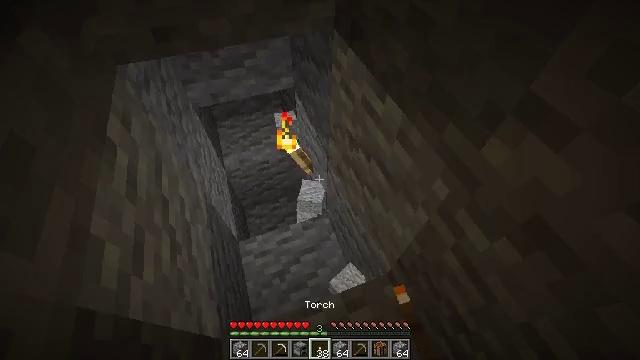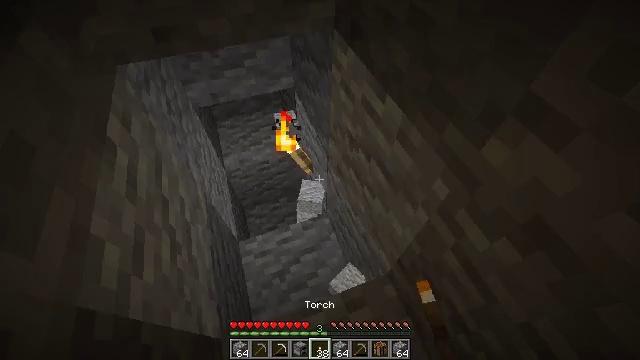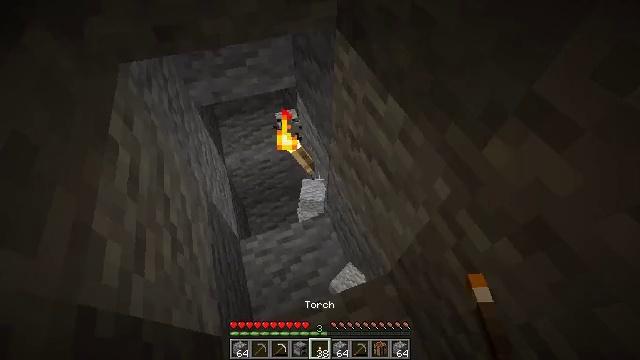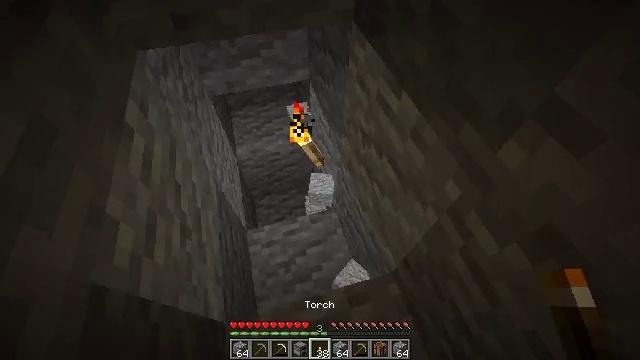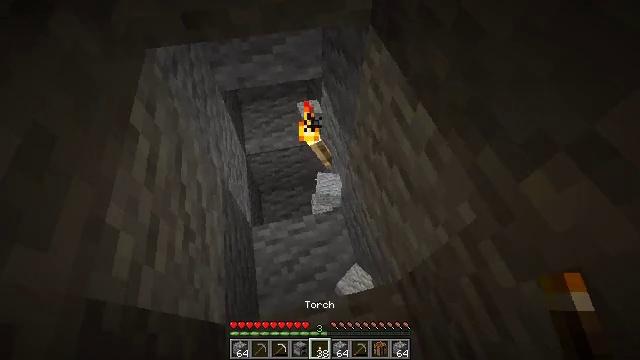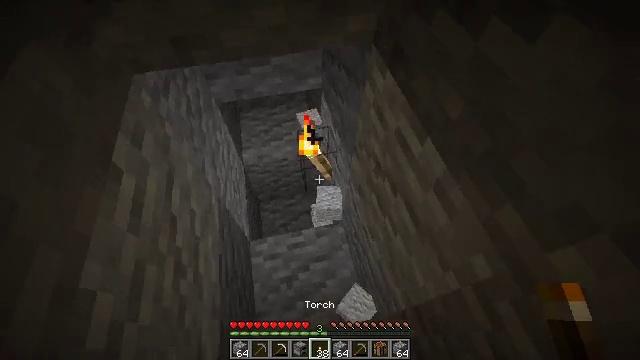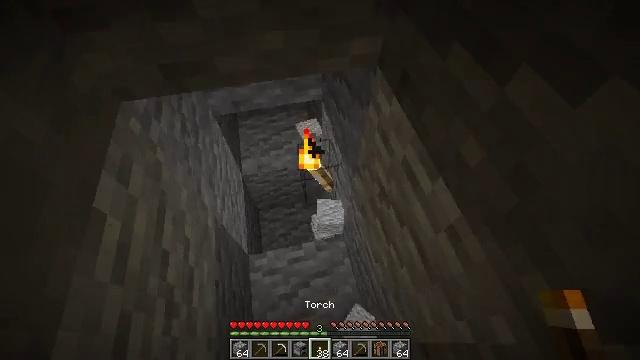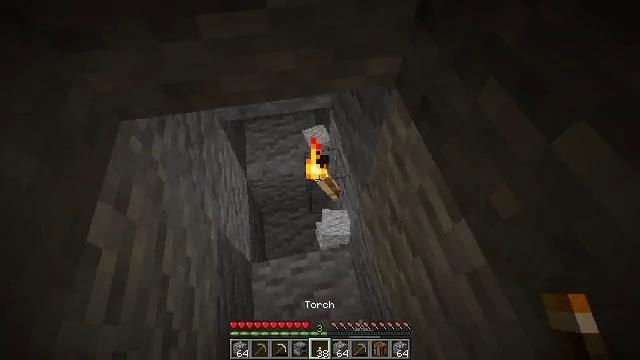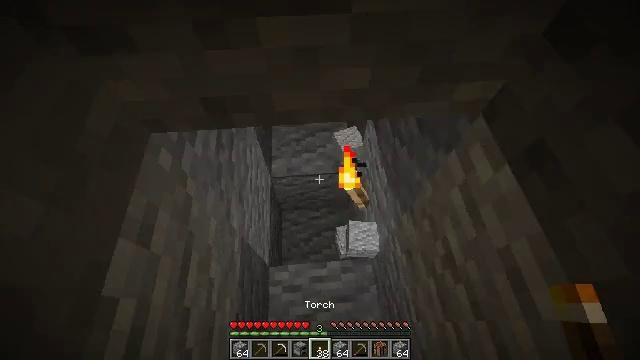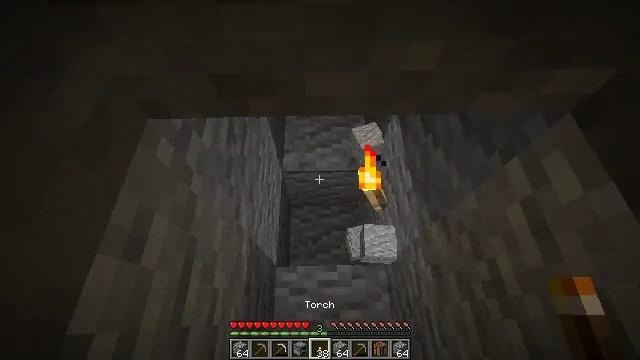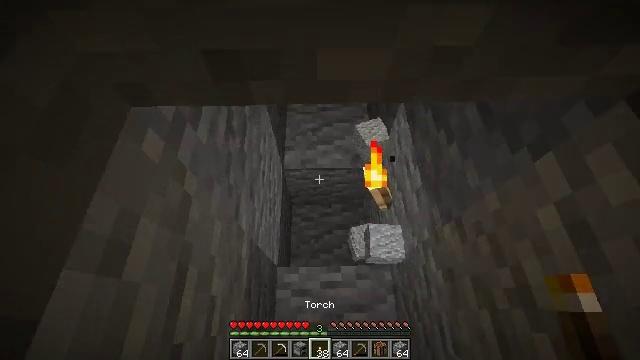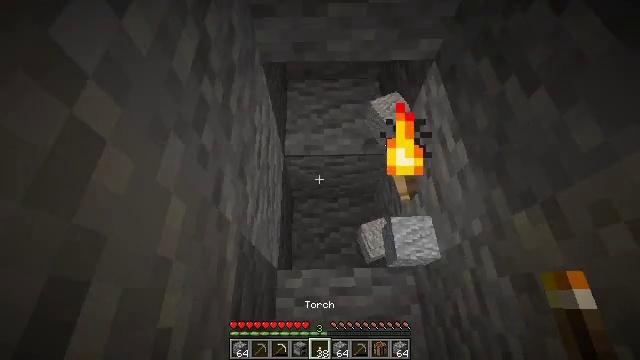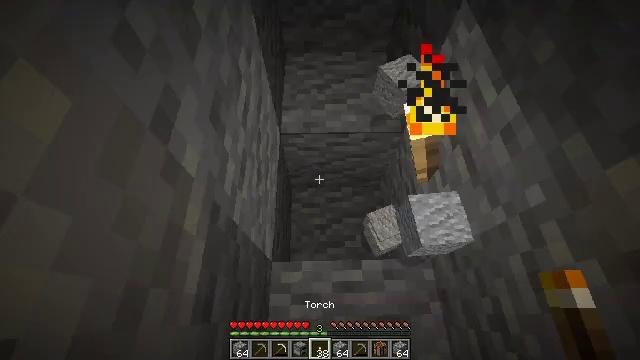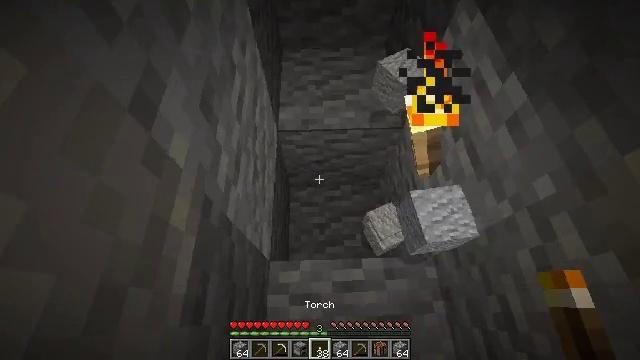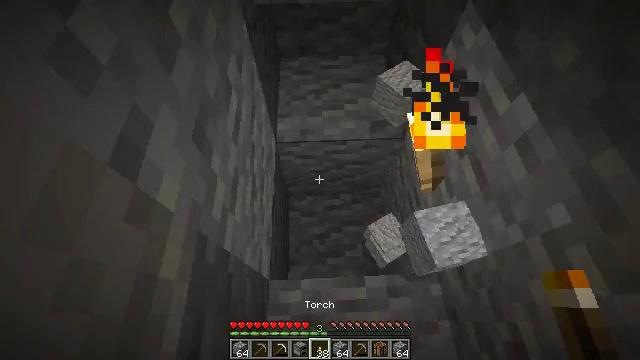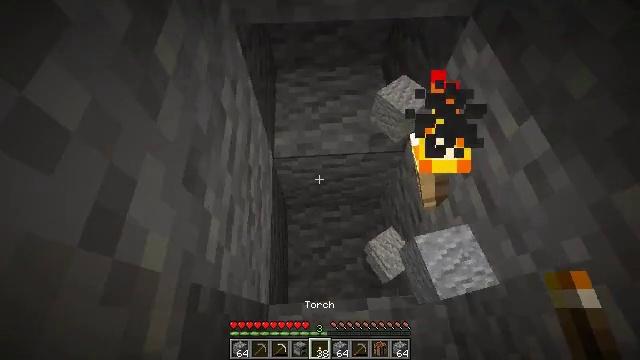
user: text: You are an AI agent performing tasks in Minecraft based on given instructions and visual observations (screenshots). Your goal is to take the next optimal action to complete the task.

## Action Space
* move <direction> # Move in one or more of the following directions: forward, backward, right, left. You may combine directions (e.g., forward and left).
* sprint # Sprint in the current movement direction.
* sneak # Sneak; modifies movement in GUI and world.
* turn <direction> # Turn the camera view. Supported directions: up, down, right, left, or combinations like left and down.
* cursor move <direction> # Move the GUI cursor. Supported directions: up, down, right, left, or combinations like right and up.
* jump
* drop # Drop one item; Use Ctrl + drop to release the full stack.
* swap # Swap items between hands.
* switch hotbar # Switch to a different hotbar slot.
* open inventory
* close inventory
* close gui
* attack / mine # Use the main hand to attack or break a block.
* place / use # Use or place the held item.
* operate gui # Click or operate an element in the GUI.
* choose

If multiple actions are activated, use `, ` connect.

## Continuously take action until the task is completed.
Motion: motion action
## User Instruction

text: Gather andesite blocks.
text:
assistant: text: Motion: no_op
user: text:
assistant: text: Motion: no_op
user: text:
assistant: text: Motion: turn left and down
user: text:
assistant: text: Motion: move forward, turn left and down
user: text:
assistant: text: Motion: move forward
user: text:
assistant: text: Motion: move forward
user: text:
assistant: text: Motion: move forward and move left, turn left
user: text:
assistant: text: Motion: move forward and move left, turn left and down
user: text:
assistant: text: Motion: move forward and move left, turn left and down
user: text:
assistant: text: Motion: no_op
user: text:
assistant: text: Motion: no_op
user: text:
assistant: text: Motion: no_op
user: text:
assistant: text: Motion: no_op
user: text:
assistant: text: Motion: move forward
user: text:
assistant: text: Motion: move forward, turn right
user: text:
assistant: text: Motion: move forward, turn right and up
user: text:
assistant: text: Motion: turn right and up
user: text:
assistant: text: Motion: turn up
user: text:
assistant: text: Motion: turn up
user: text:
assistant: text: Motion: no_op
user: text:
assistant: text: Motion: no_op
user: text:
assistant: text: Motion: no_op
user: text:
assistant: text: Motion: no_op
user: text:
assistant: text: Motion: no_op
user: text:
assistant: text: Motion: turn left and down
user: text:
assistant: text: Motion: turn left and down
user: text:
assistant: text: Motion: turn down
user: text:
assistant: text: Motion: turn down
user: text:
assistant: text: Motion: turn down
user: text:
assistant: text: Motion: no_op